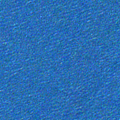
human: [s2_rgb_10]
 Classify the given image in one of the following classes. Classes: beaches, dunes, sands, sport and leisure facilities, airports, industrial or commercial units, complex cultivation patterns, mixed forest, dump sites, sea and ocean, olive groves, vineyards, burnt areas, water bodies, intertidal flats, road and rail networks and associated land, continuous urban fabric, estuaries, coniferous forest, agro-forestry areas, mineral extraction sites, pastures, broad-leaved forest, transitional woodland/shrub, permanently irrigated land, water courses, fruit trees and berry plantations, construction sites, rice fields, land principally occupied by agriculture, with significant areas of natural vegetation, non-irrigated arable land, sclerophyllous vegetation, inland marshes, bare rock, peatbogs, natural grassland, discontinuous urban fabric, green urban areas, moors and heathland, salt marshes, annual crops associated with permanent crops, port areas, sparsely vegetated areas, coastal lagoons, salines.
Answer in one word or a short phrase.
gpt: sea and ocean